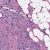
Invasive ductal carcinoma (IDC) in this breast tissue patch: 0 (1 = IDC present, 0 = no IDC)